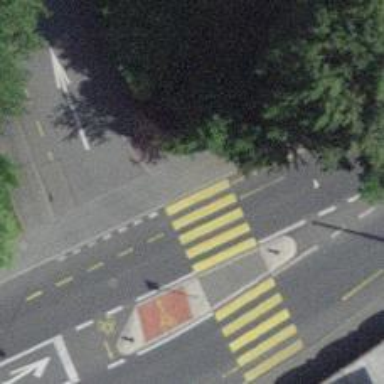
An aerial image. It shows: Kerb serving as barrier.